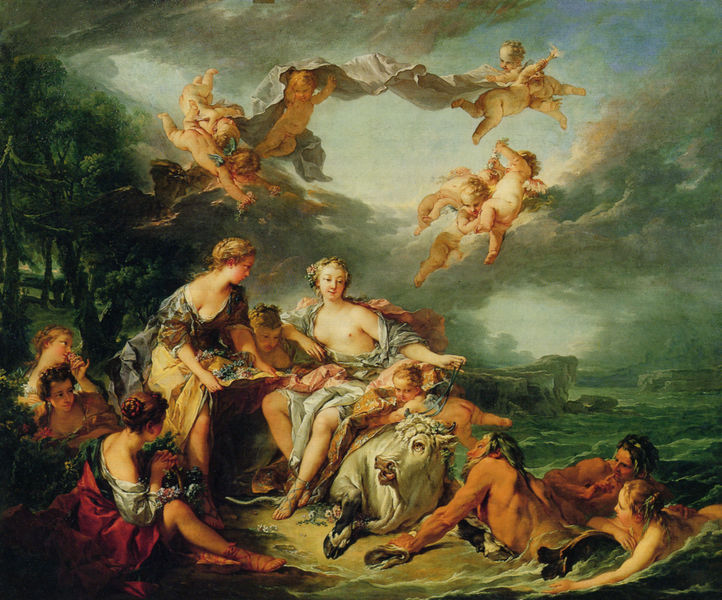
Titel: L'Enlèvement d'Europe, Die Entführung der Europa
Künstler: François Boucher
Standort: Paris
Institution: Musée du Louvre
Schlagwörter: adler, akt, baum, blau, dunkel, felsen, flügel, gewitter, gott, gruppe, haut, himmel, körper, mann, meer, nackt, wasser, weiß, wolken, bäume, frauen, gelb, grün, menschen, mädchen, sand, see, sitzen, ufer, blume, blumen, braun, brust, busen, femmes, frau, frisur, frisuren, grau, hell, kleid, kleider, licht, männer, schwarz, blüten, rot, tier, tiere, tuch, wolke, meschen, bart, augen, barock, inkarnat, mensch, stein, tragen, ferne, horizont, nass, haare, stoff, tücher, rokoko, rosa, wald, fliegen, kinder, kreis, engel, putto, beine, huf, hufe, reiten, gischt, hintern, küste, strand, welle, wellen, liebe, liegen, fels, klippen, kuh, rind, rauschen, flattern, landung, stranden, sturm, wetter, wogen, zopf, brun, homme, vert, sandalen, halbnackt, entblößt, bucht, antike, schweben, jungs, schwimmen, schönheit, blanc, raub, nixen, allegorie, idealismus, mythologie, gesciht, geflügel, fleigen, götter, zeus, maul, zunge, centaure, minotaurus, sage, nymphen, entführung, rouge, blumenkranz, drapé, hörner, orage, göttervater, femme, reigen, bänder, amor, putten, fleurs, leigen, ochse, stier, putti, dienerinnen, arbre, ciel, foret, paysage, peinture, sein, fleur, robe, begehren, amour, apollon, blumenkränze, nymphes, felsenküste, eau, antique, europa, bleu, klauen, wolkenhimmel, sandstarnd, nuage, nuages, huile, arbres, chön, louvre, nue, rocher, toile, ange, anges, venus, tiepolo, fragonard, vache, boucher, tableau, taureau, vague, paradis, mer, wolkenloch, nakct, eroten, baroque, drap, neptun, meereswesen, wasserwesen, tempete, entführt, renaissance, nus, rococo, deesse, europa und minotaurus, europe, françois boucher, haarkranze, minotauros, rape, jupiter, centaures, triton, seins, néoclassique, triomphe, falaise, nues, festin, nymphe, cherubin, cherubins, océan, ruban, rive, flots, nu, jupitter, welllen, amours, colère, angelots, couronnes, sarabande, penture, jupither, io, boeuf, jeune femme, orphée, gloire, deese, enlèvement, rapt, veux, éros, naïade, frisunr, srive, engeldarstellungen